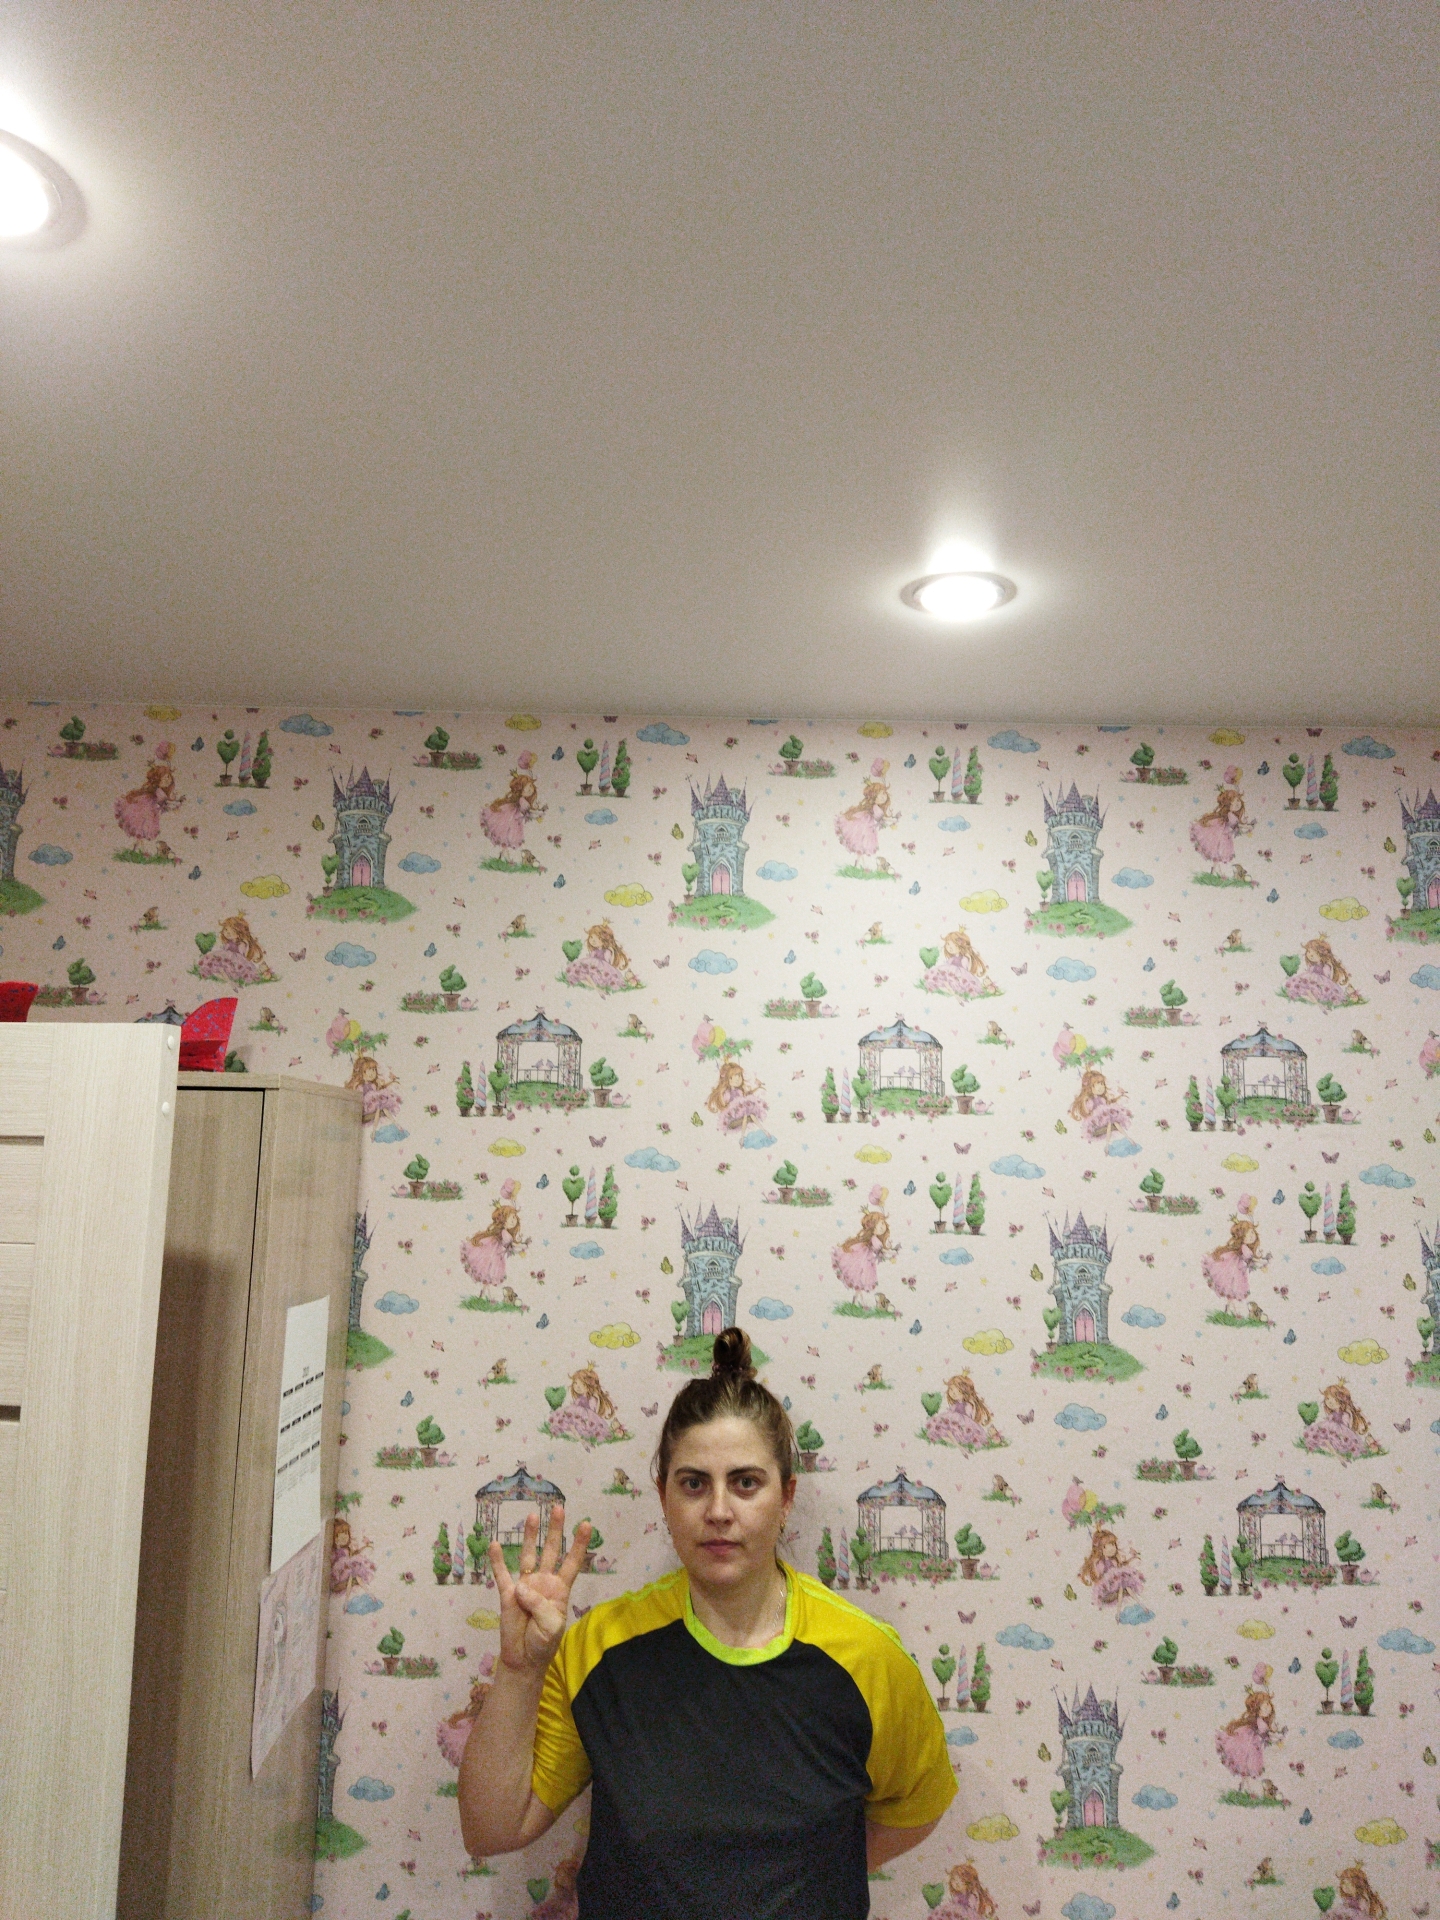
Label: noise